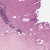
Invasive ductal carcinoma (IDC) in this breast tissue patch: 0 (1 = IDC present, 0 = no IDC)